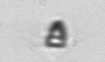
Label: Pyramimonas